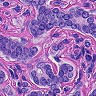
Metastatic tissue present: yes